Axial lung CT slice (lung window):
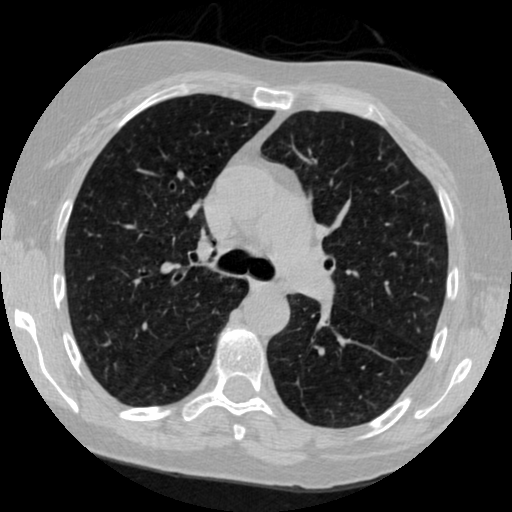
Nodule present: no